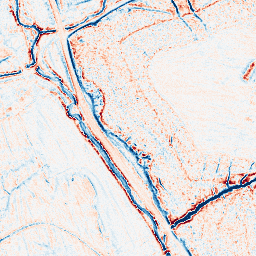
Category: edge_preserving
Decomposition family: anisotropic_diffusion
Decomposition parameters: iterations: 10
kappa: 30
gamma: 0.15
Upsampling method: quartic
Upsampling parameters: scale: 8
Upsampling scale: 8